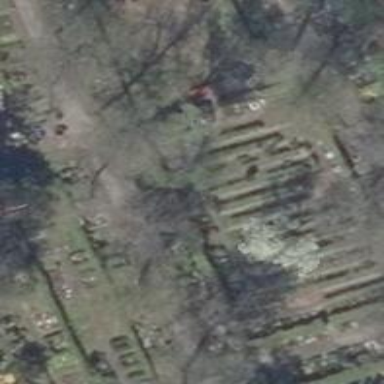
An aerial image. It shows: Tomb in historic cemetery.